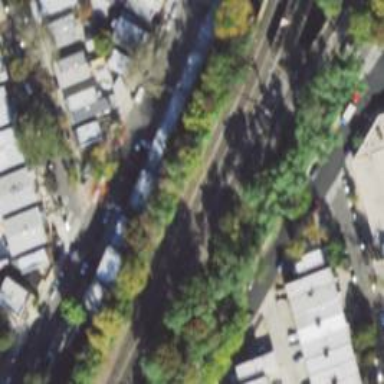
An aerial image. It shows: Railway siding with rails.